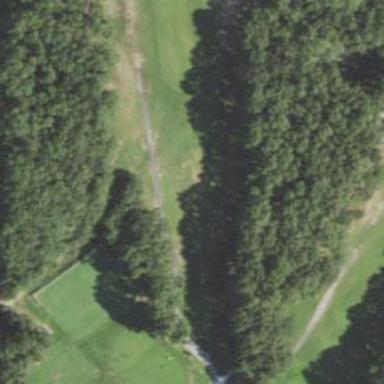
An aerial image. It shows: Path for golf carts.